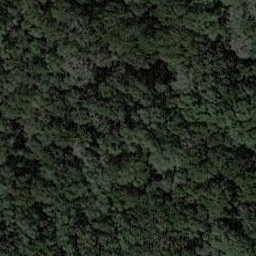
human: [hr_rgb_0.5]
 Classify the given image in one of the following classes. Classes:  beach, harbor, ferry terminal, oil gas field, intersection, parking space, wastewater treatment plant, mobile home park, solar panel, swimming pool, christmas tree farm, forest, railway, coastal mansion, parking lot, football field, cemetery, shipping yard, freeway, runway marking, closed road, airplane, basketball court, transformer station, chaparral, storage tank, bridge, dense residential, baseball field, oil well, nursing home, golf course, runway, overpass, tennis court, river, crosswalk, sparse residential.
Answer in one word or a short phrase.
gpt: forest